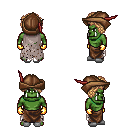
a pixel art fantasy rpg character, male body template, orc, green skin, gray tattered cape, robe skirt, light blonde curly afro hairstyle, leather cap, gold gloves, white slippers, four views (front, back, left, right), 2x2 character sprite sheet, small pixel art, hard edges, no anti-aliasing